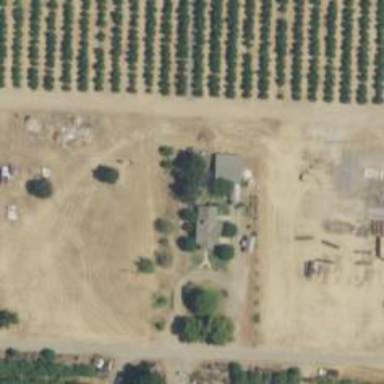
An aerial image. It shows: Orchard.